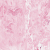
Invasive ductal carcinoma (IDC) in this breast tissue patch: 0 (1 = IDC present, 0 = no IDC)